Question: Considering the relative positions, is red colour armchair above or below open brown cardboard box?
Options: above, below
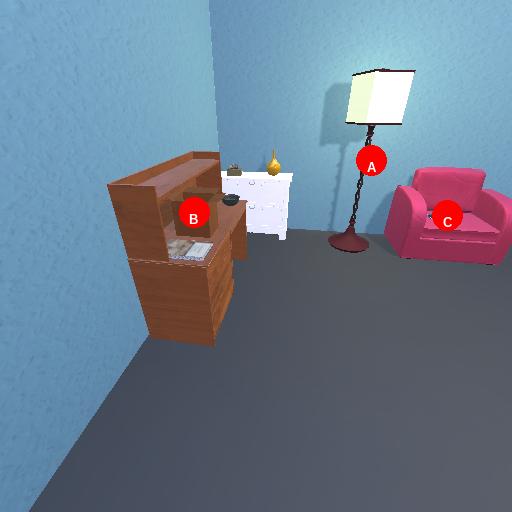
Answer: above